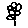
Label: flower